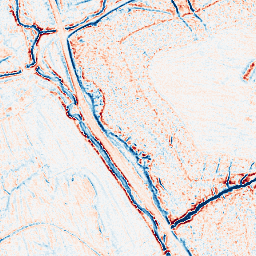
Category: edge_preserving
Decomposition family: anisotropic_diffusion
Decomposition parameters: iterations: 10
kappa: 10
gamma: 0.1
Upsampling method: bilinear
Upsampling parameters: scale: 8
Upsampling scale: 8